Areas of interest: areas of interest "Comprehensive Gymnasium"
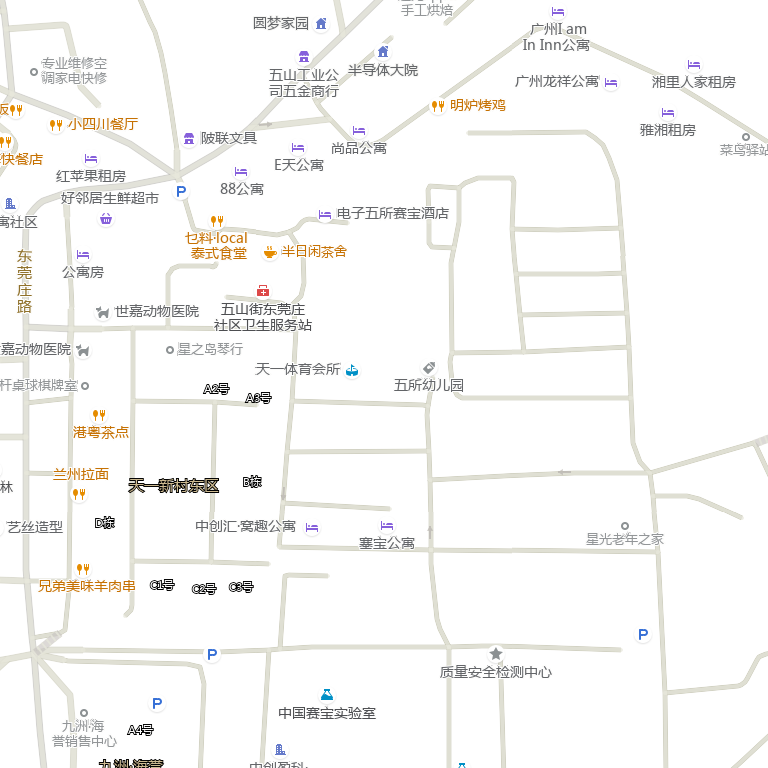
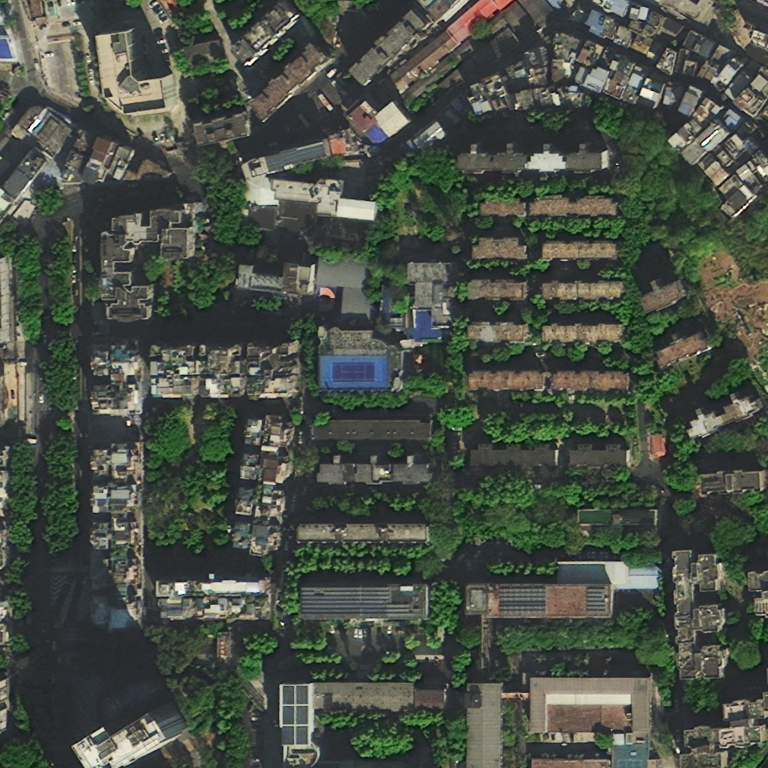